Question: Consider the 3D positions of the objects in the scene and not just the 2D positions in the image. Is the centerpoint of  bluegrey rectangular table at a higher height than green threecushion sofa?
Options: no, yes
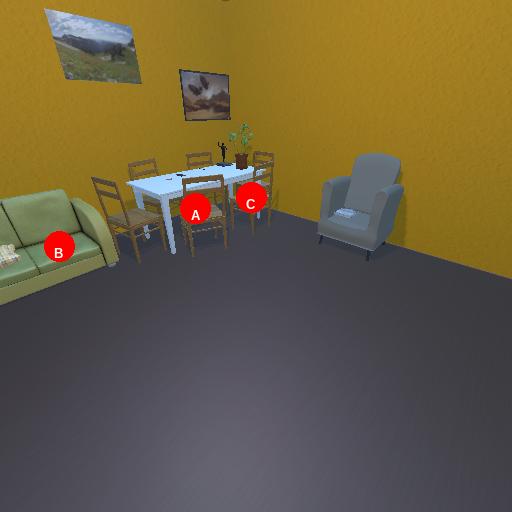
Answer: no